Aerial crown-view tile of a tropical tree (Barro Colorado Island, Panama), acquired 20240918:
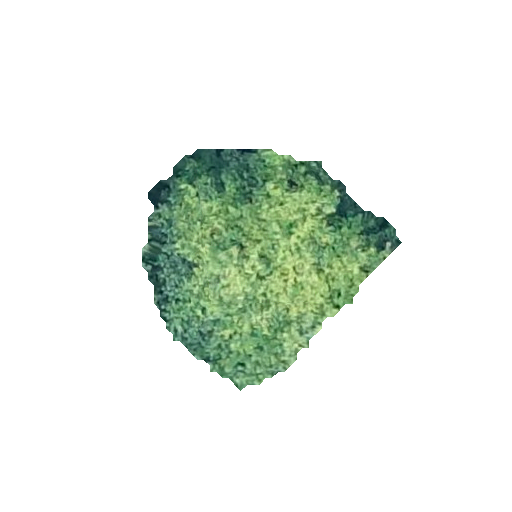
Species: Croton billbergianus
GBIF accepted scientific name: Croton billbergianus
Crown area: 63.51 m²